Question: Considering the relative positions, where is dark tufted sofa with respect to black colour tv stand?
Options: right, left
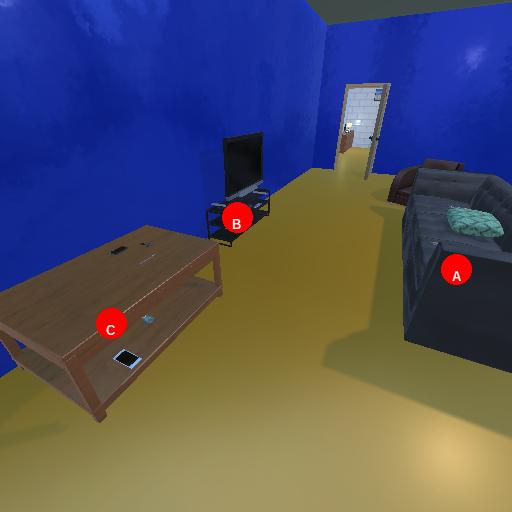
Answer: right